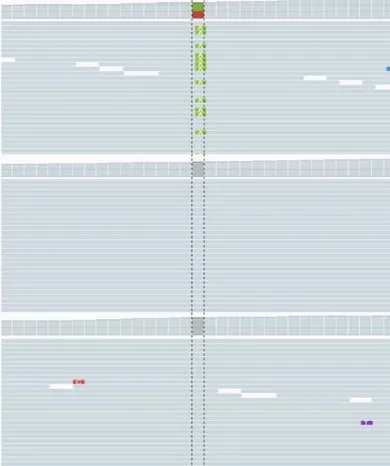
Genetic findings from the family. (A) Pedigree of the family with segregation of the identified DYRK1A mutation. The square represents male, and circles represent female. Filled symbol indicates the affected individual.
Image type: chart (chart)